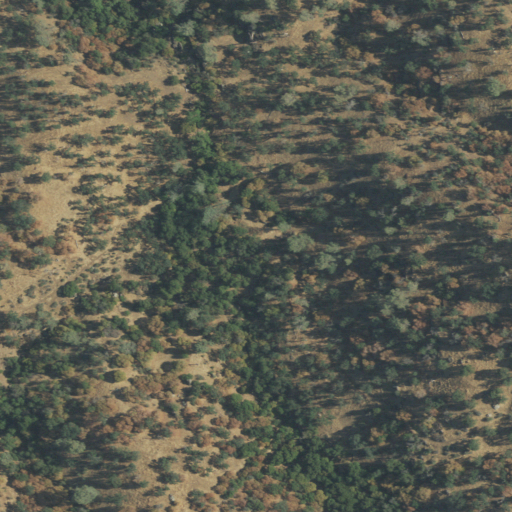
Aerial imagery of plain(s) in California named Devils Kitchen containing shrub, grassland, and evergreen forest